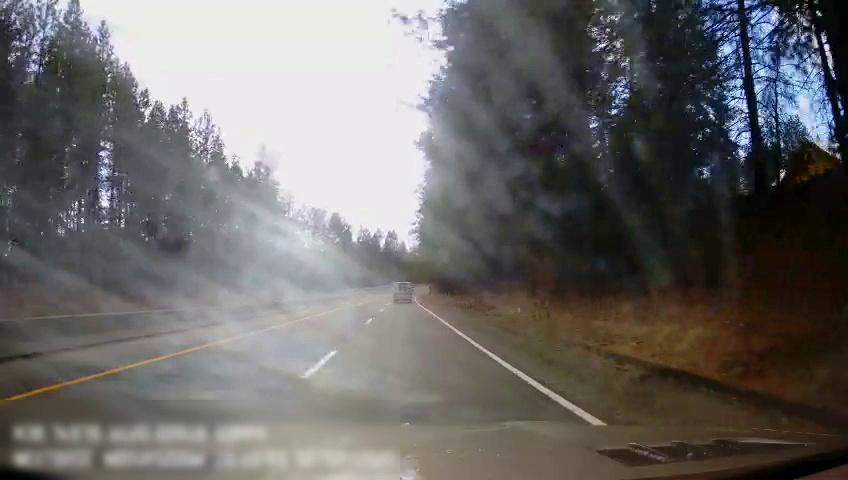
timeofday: Day
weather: Cloudy
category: Drivable Space
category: Drivable Space
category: Vehicles | Van
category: Lanes | Current Lane
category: Lanes | Alternate Lane
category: Lanes | Alternate Lane